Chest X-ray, PA view. Patient: 24 years old, sex M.
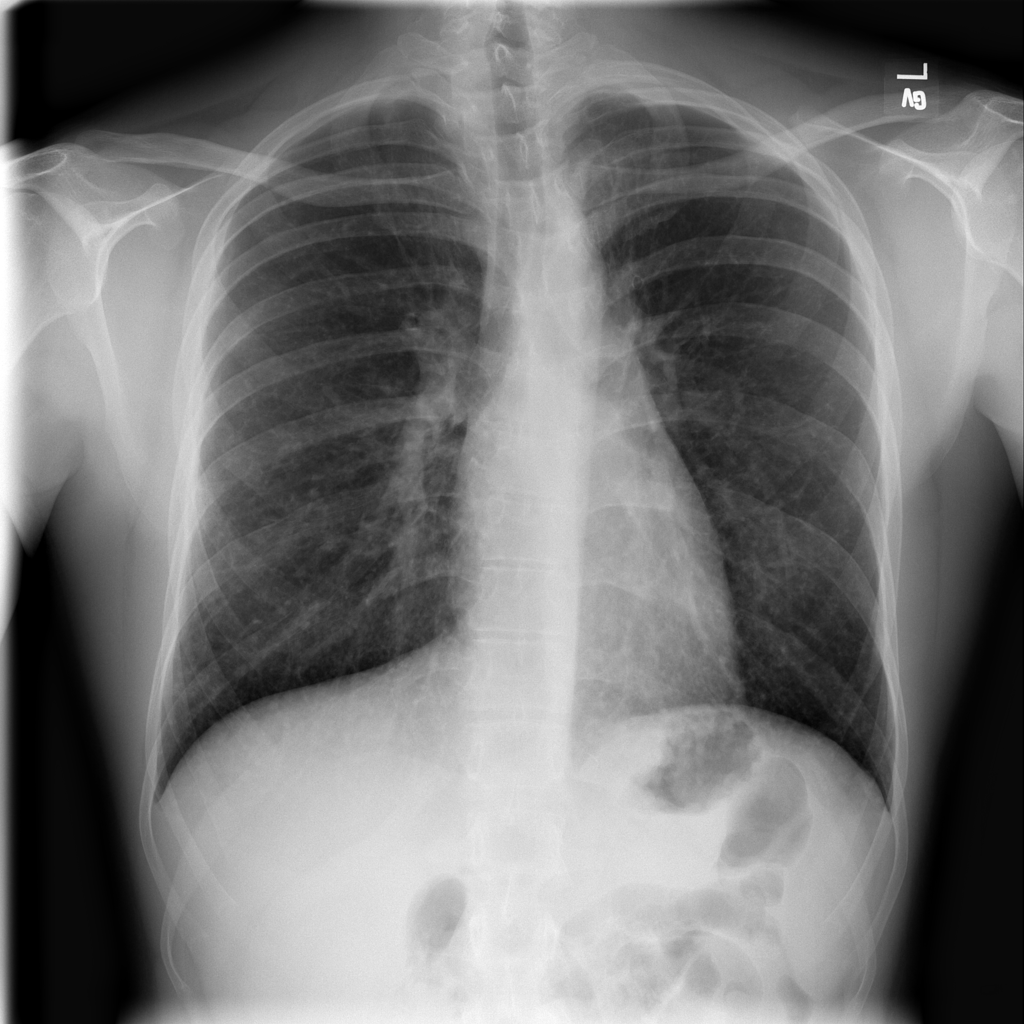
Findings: Consolidation, Nodule